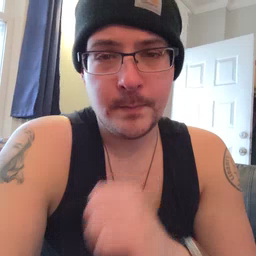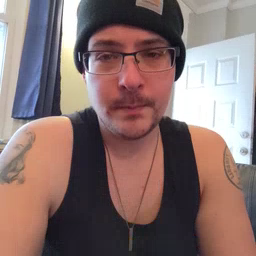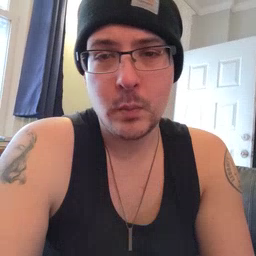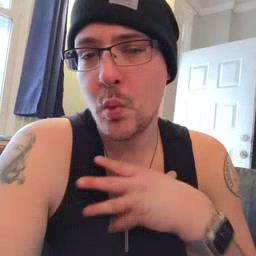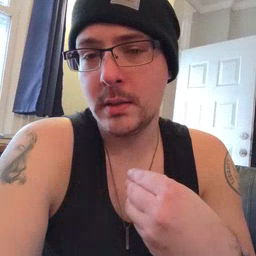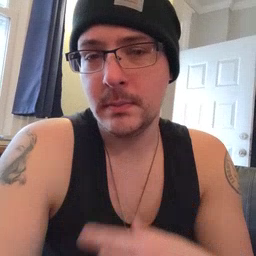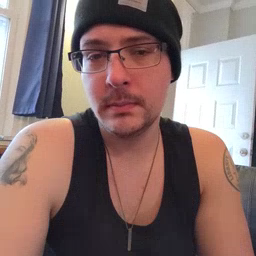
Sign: white